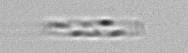
Label: Cerataulina_pelagica